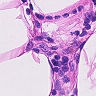
Metastatic tissue present: no